Field crop: maize
Growth stage: 2
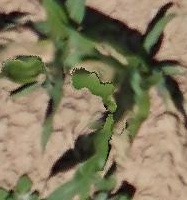
Species: maize